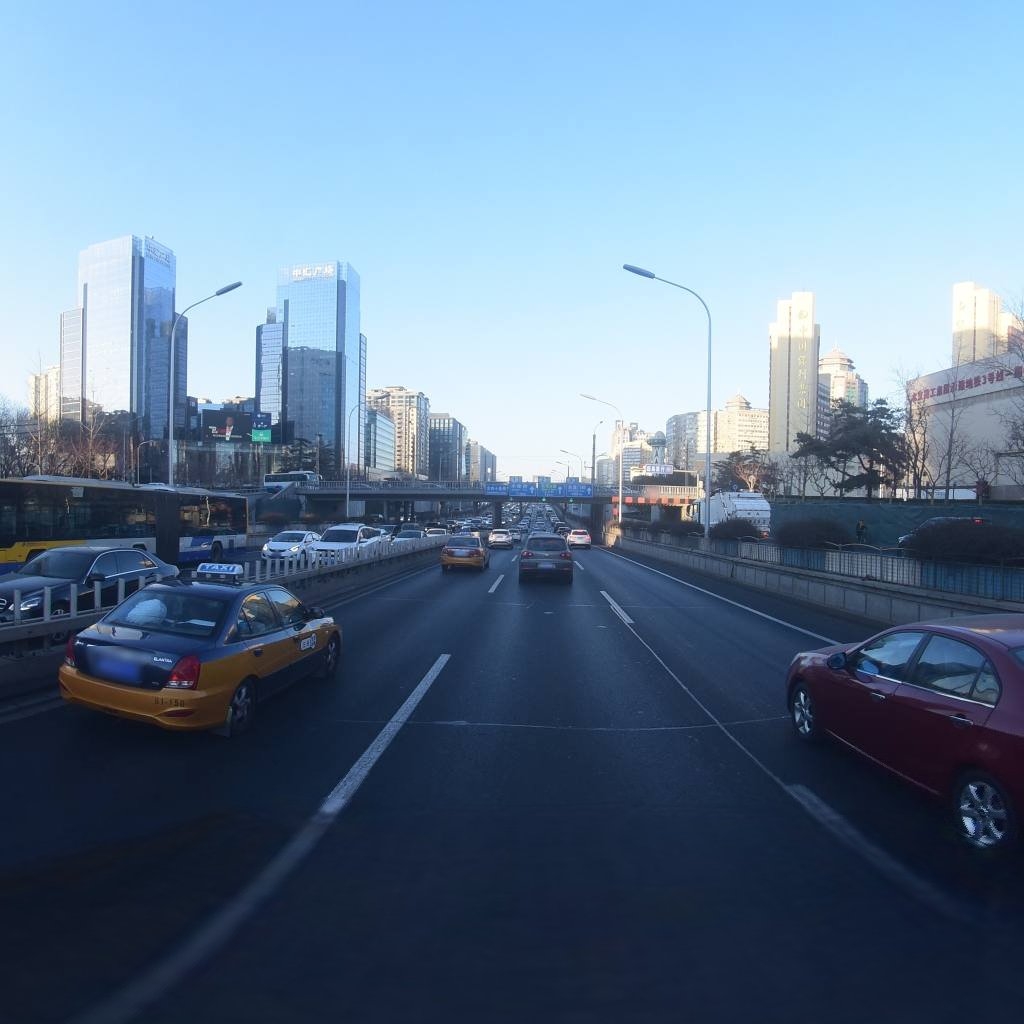
Region: Dongcheng
Road damage annotations: longitudinal patch, transverse patch, transverse patch